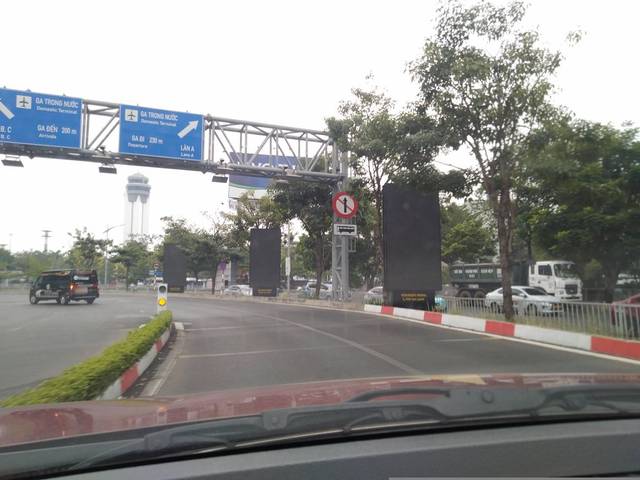
Region: Vietnam
Coordinates: 10.814, 106.664